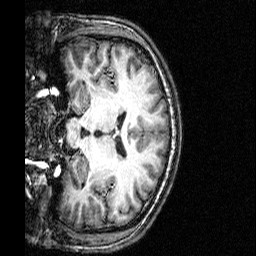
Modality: T1w
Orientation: coronal
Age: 26
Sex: male
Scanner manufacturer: siemens
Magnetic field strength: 3 T
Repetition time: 2.5 s
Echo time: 0.00393 s